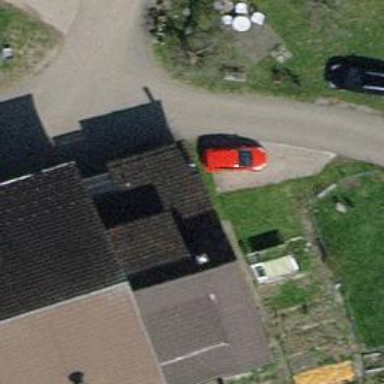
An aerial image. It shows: Cobblestone driveway.